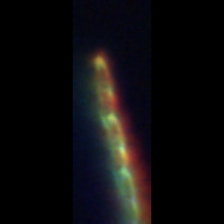
Taxon: Psuedo-nitzschia
Group: Diatoms